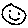
Label: smiley face